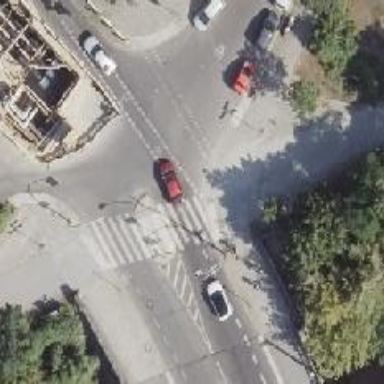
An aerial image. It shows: Crossing on asphalt path.